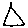
Label: triangle